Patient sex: M
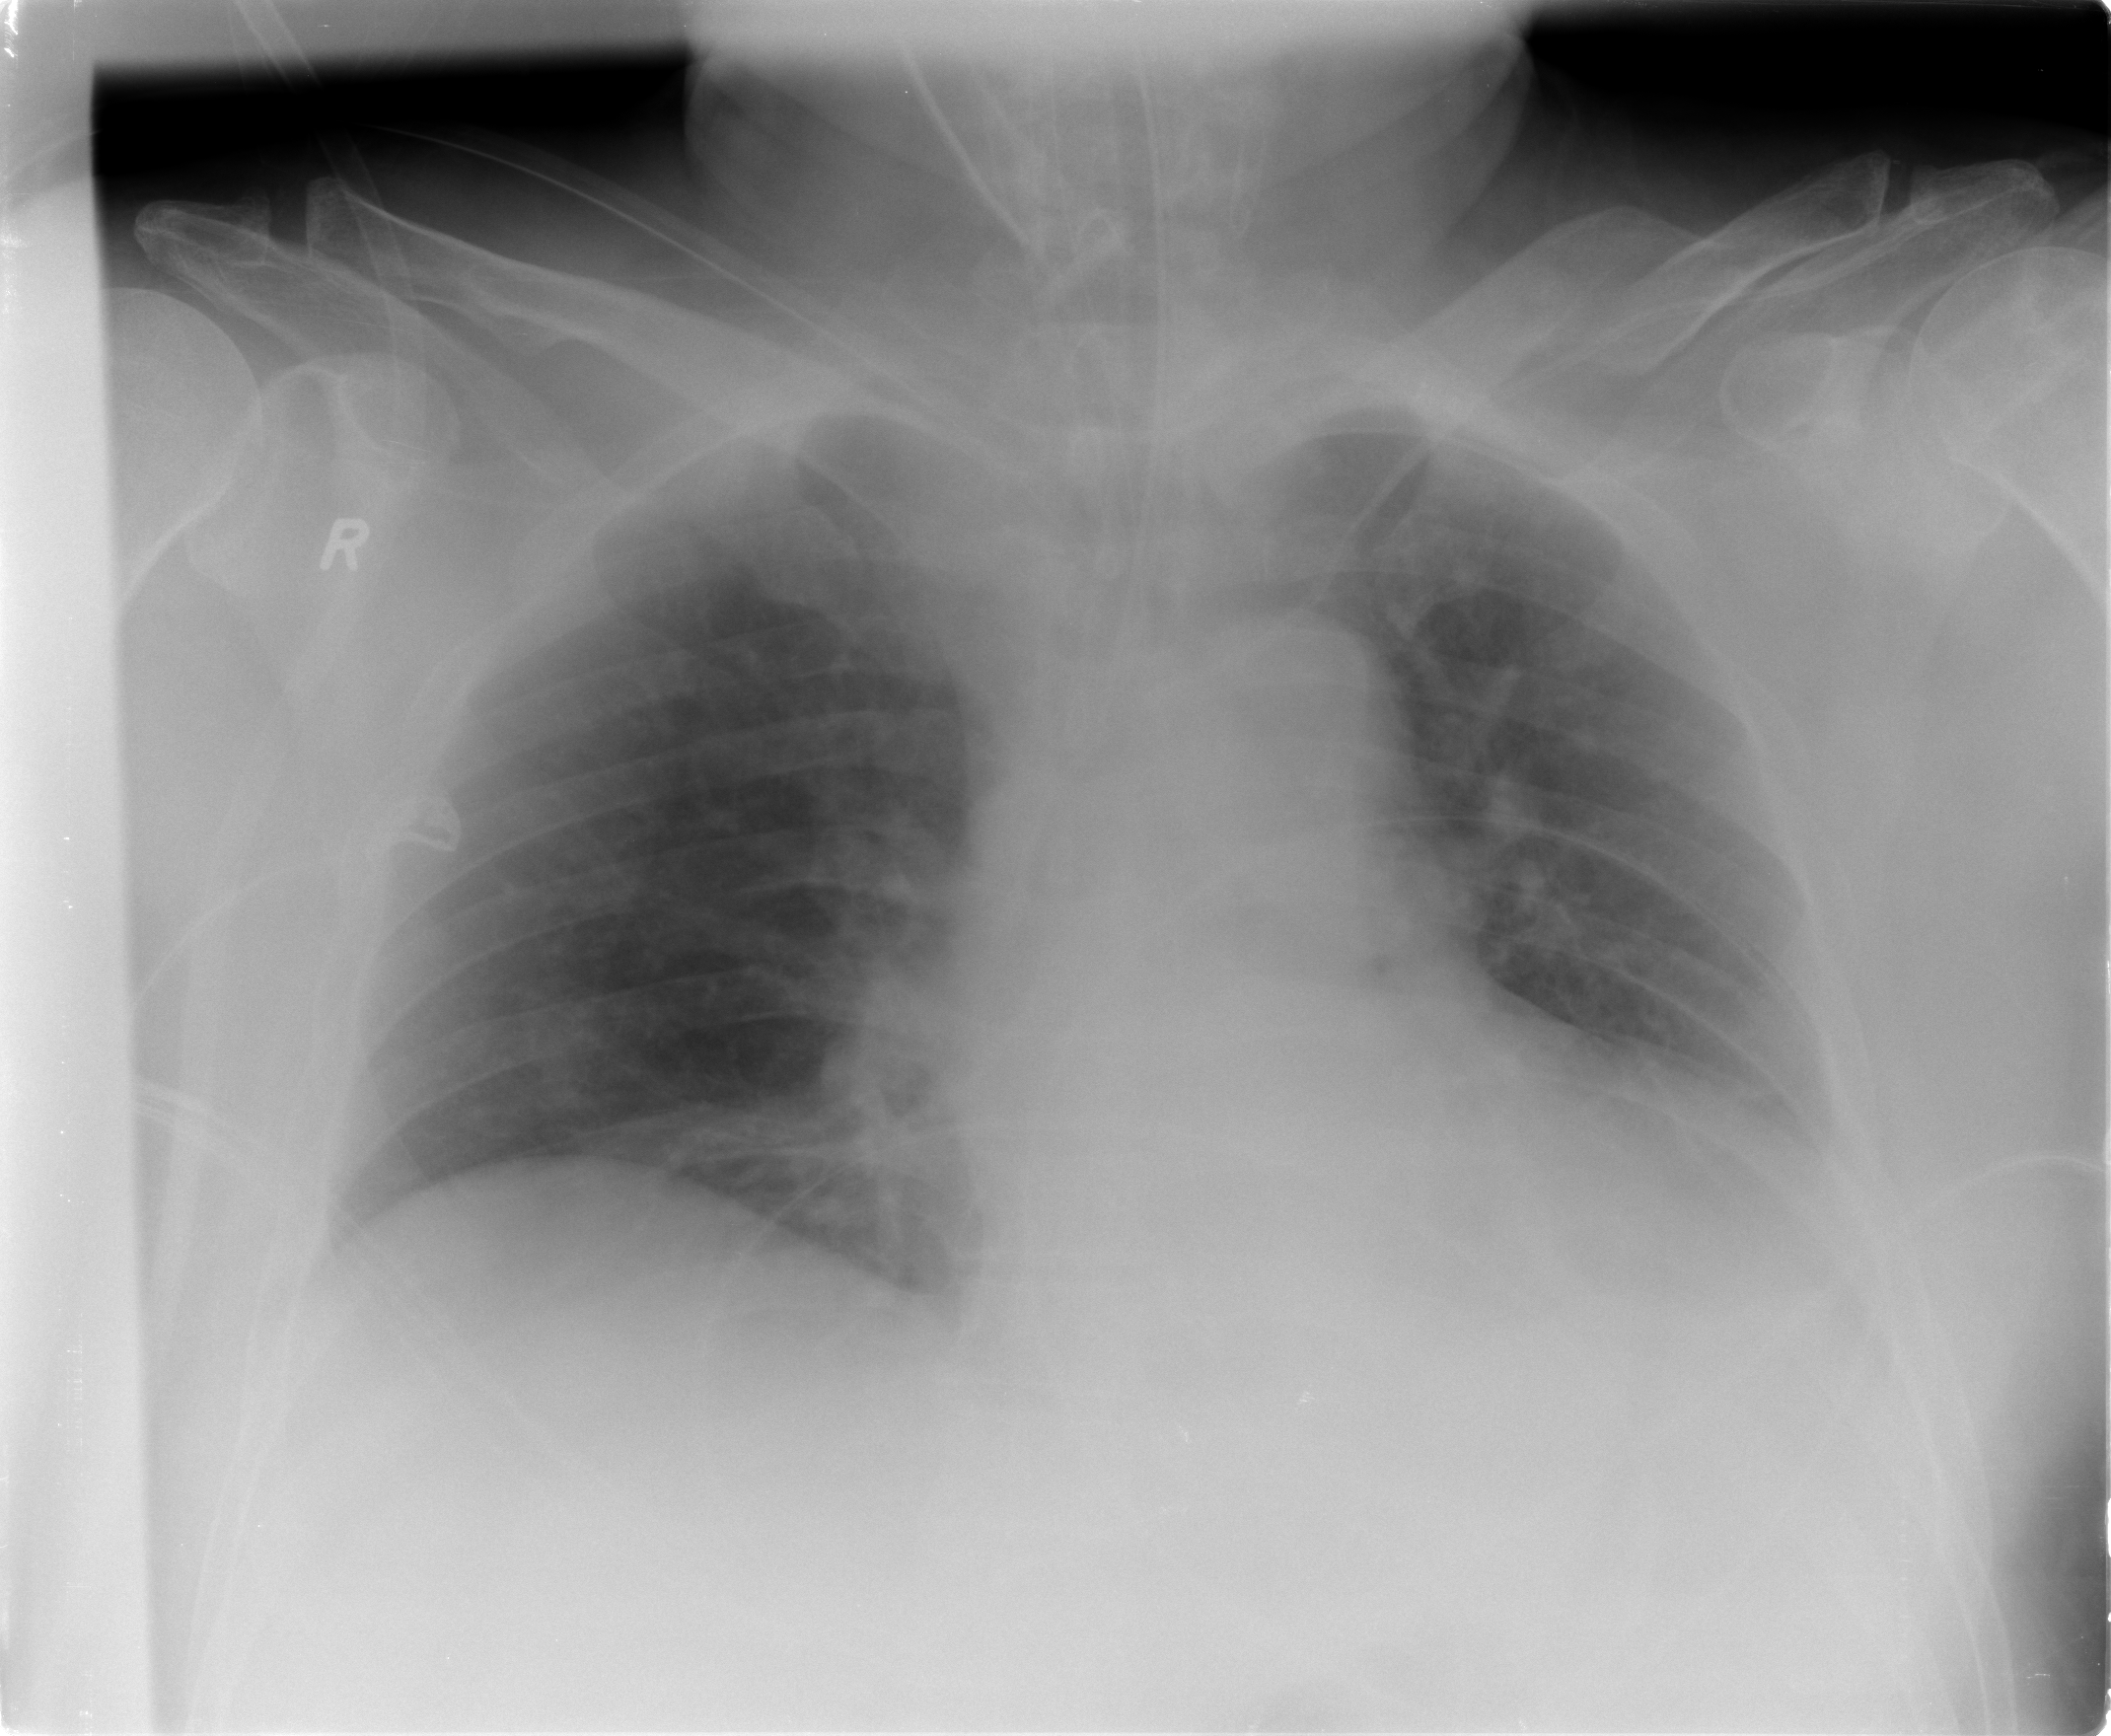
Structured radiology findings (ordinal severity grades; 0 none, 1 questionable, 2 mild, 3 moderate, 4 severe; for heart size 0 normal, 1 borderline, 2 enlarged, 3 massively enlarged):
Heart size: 2
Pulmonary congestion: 1
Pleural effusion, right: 0
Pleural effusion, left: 0
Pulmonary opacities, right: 0
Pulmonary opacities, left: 0
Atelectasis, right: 0
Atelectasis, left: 0